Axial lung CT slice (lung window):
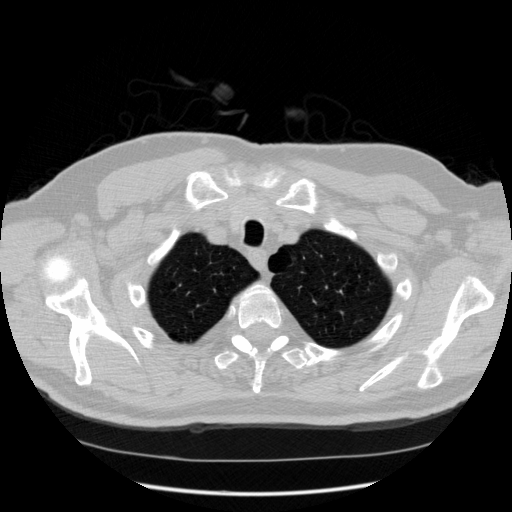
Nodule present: no